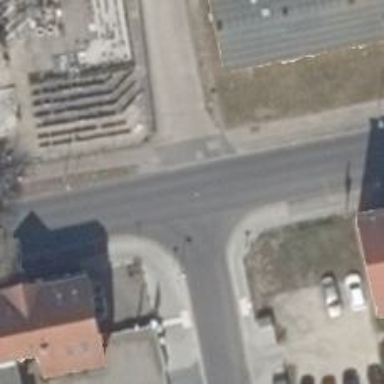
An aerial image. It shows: Secondary road with asphalt surface. There are separate sidewalks on both sides.